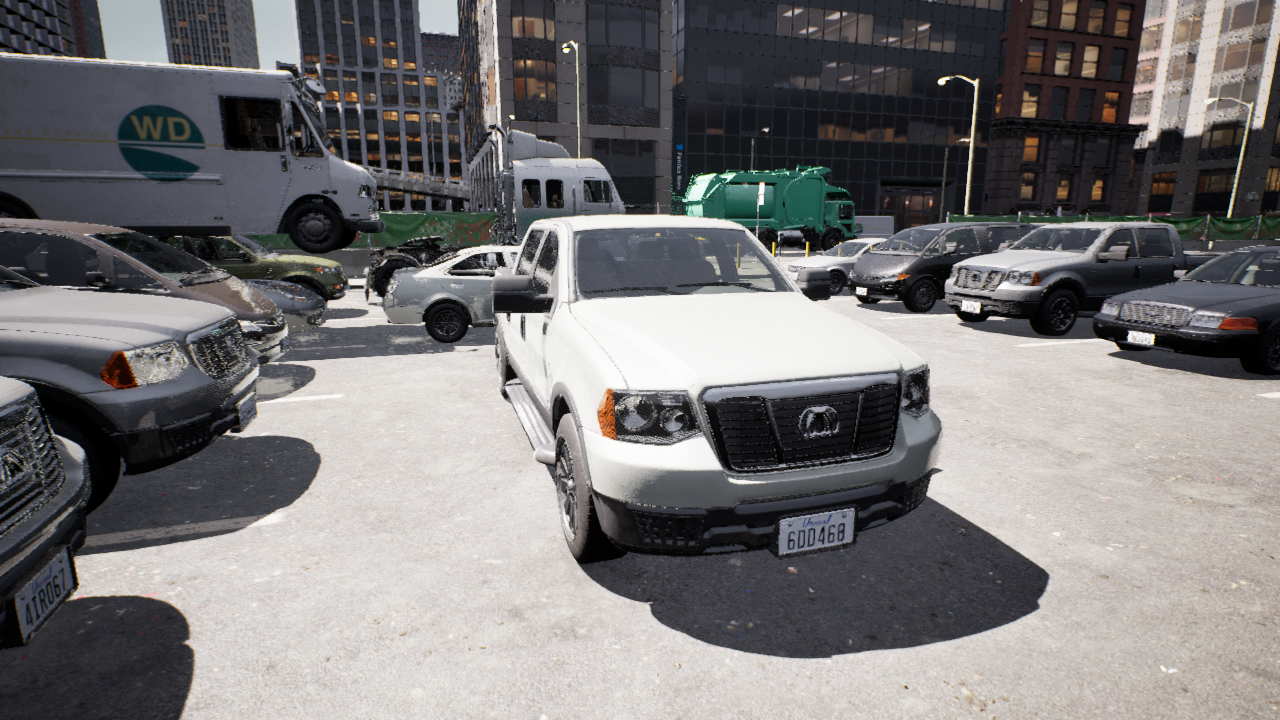
Venue: arterial
Lighting: clear day
Vehicle rig: pickup